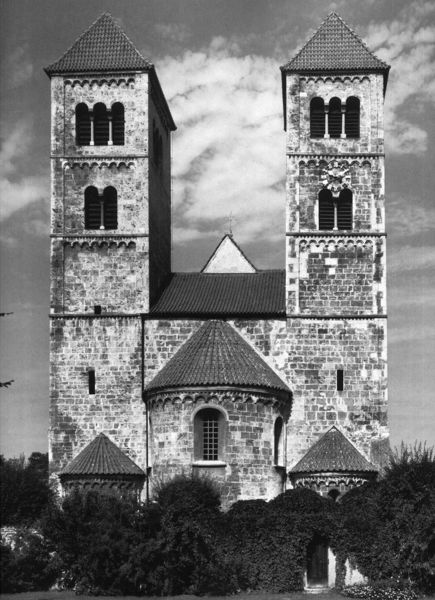
Titel: St. Michael, Altenstadt
Standort: Altenstadt, St. Michael (EU - D - H)
Schlagwörter: baum, himmel, weiß, wolken, bäume, dreieck, kirchturm, fenster, grau, schwarz, dach, gebäude, schloss, alt, architektur, stein, steine, bild, büsche, gitter, kirche, wald, turm, garten, schiff, ansicht, bogen, fassade, dächer, giebel, mauer, ziegel, tag, backstein, rundbogen, architecture, church, white, window, black, gray, wall, windows, uhr, picture, two, tor, foto, fotografie, photographie, eingang, erker, außen, burg, religion, türme, dom, mauerwerk, schwarzweiss, kathedrale, photo, fries, gemäuer, sims, triforium, cloud, clouds, sky, stone, mittelalter, apsis, romanik, building, landscape, chor, roof, roofs, tower, trees, shutters, black and white, fotographie, castle, ziffernblatt, bau, glocken, sakralbau, clock, turmuhr, italy, bauwerk, kreuzgang, romanisch, treppenturm, apsiden, vierung, westwerk, cathedral, spitzdach, brick, bricks, gate, side view, biforium, zwei türme, rundbogenfries, glockentürme, blendfassade, medieval, spire, shrubs, seitenaltar, round, kichen, photograph, towers, lamellen, vines, tiles, triangle, apside, tile, rundbogenfesnter, rooftops, turrets, spires, tress, twin, clocks, turm+, kathedraler, murbach, clocktower, hedges, torm, trumuhr, nebenapside, apsps, dreichoranlahe